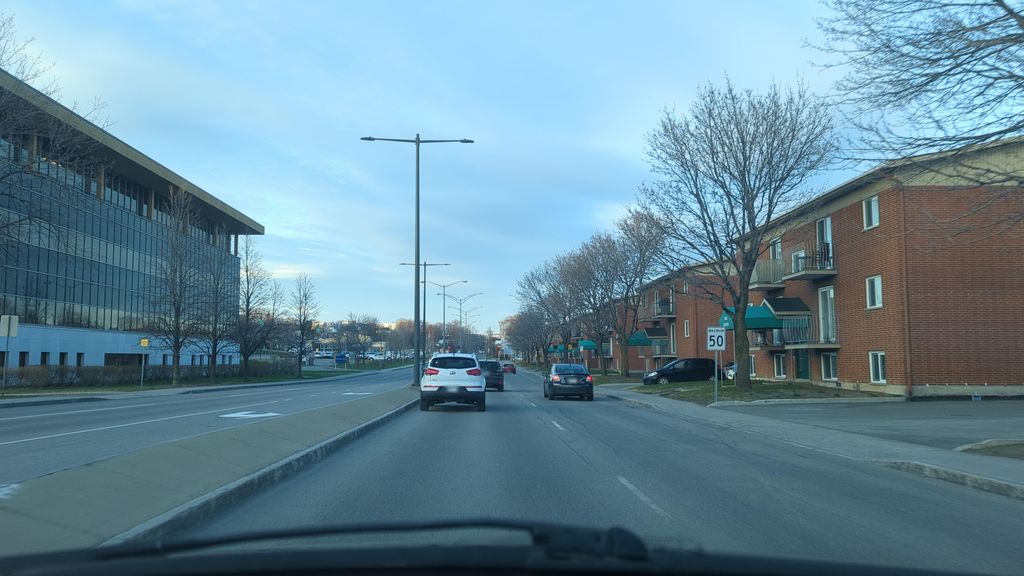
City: quebec_city